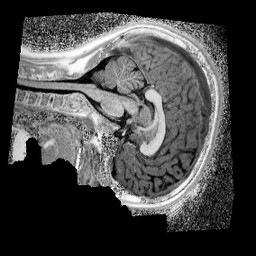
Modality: UNIT1_denoised
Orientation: sagittal
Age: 12
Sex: male
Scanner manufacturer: siemens
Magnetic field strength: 3 T
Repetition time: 4 s
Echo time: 0.00299 s